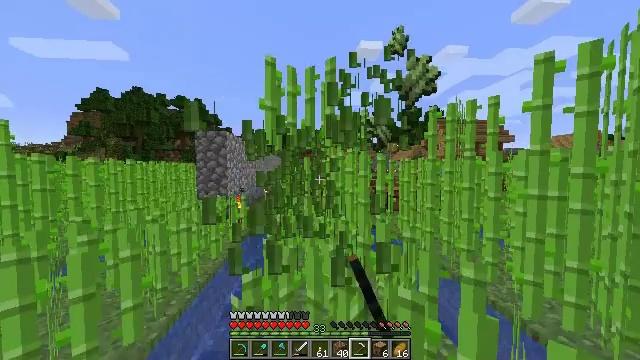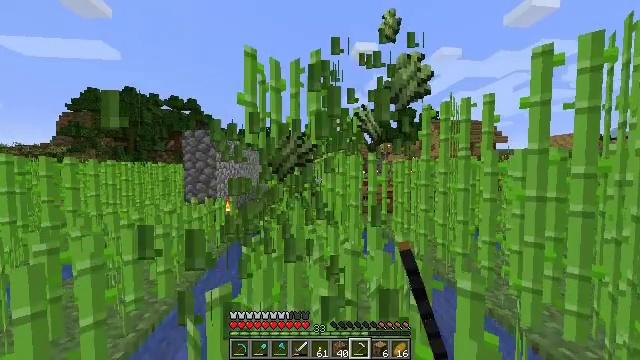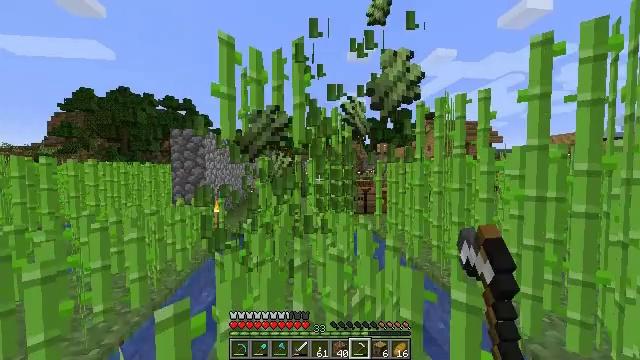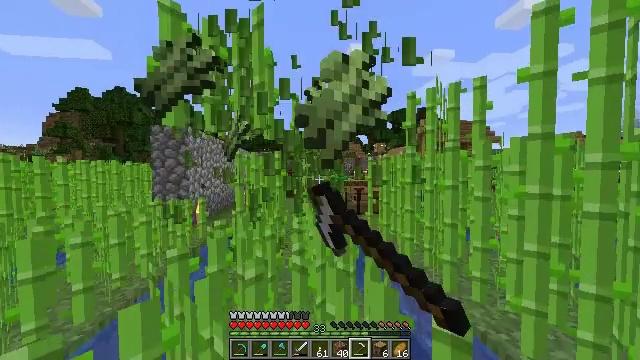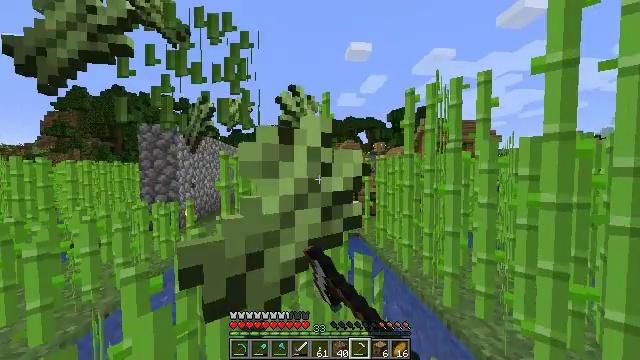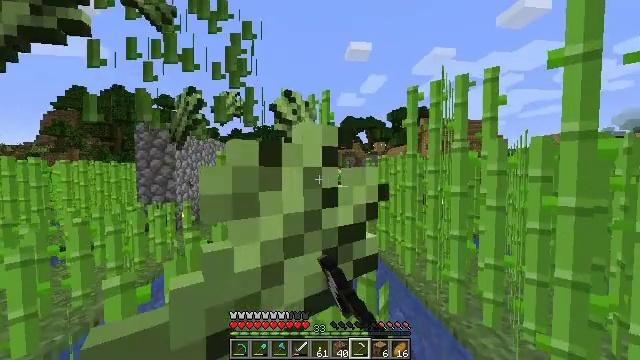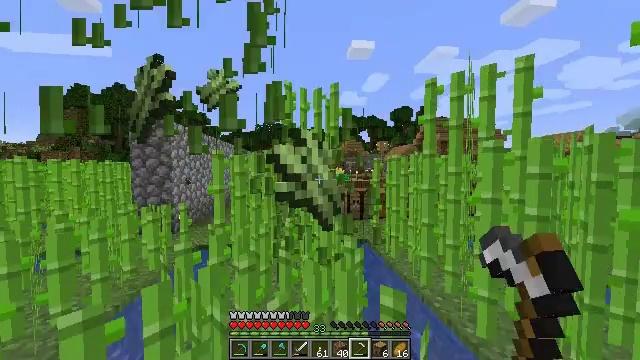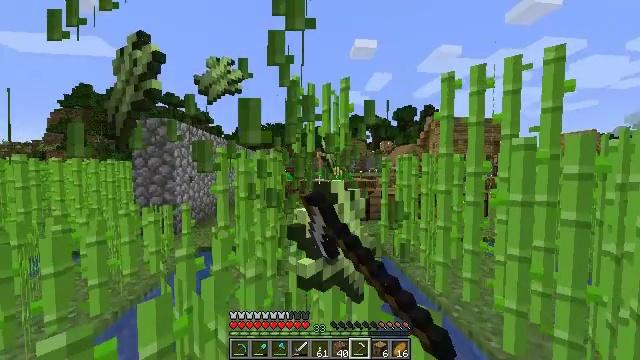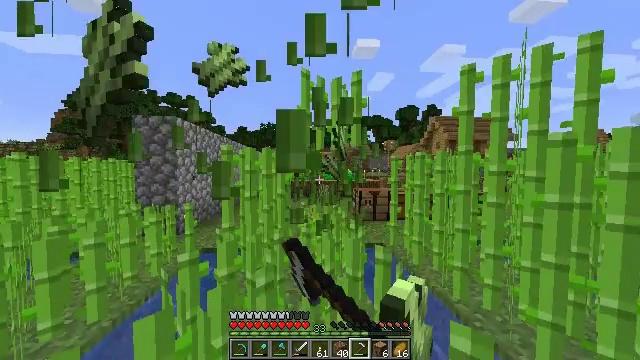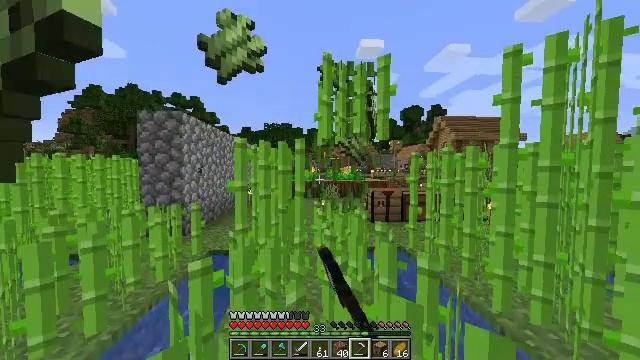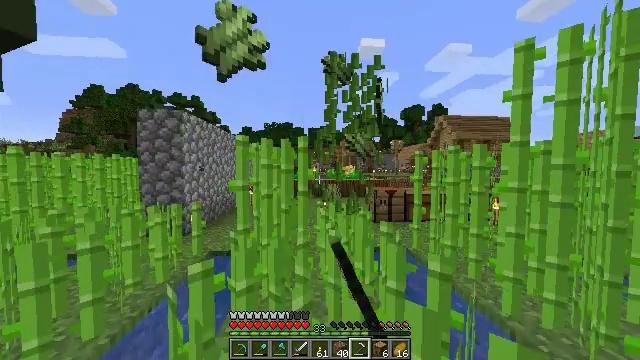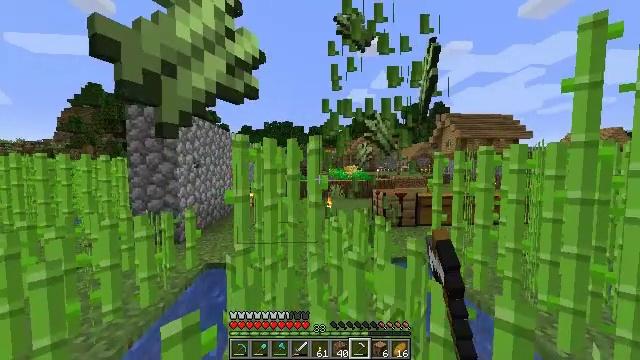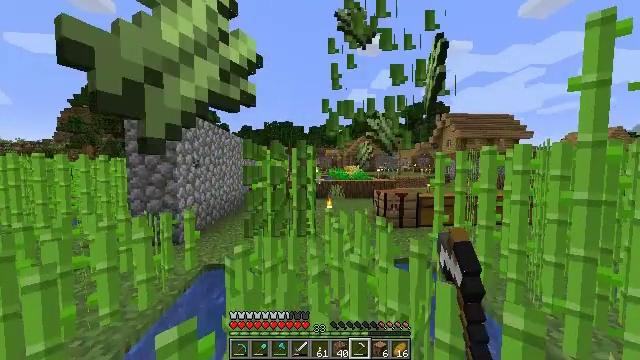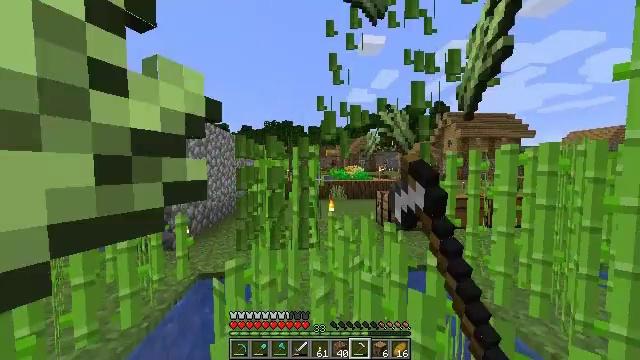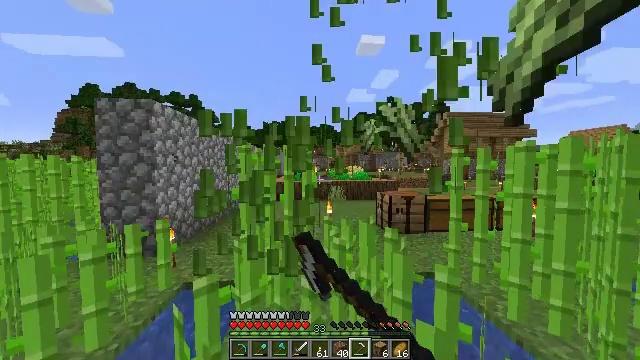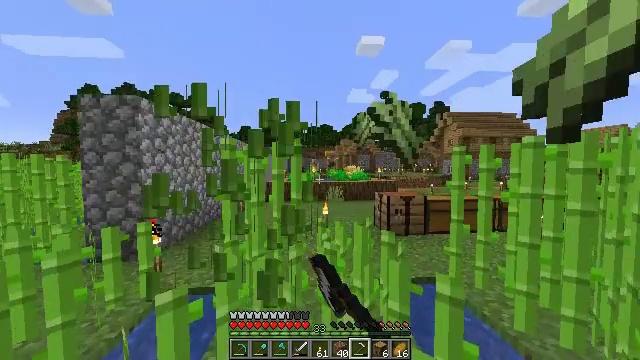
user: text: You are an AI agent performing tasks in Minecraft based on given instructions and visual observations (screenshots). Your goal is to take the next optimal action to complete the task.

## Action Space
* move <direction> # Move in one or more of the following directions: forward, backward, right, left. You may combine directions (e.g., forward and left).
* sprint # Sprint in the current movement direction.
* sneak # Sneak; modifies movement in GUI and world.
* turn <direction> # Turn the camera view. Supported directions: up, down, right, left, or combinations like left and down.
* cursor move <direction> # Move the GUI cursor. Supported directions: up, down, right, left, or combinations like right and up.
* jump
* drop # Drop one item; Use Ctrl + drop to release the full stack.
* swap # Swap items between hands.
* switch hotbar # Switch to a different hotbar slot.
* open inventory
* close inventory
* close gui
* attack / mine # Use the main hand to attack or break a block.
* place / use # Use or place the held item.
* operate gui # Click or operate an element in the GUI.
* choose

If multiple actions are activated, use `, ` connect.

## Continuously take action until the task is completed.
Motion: motion action
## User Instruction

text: Gather sugar cane for crafting.
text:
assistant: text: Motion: move forward and move right, sprint, turn right, attack / mine
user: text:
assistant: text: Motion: move forward and move right, sprint, attack / mine
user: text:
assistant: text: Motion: move forward and move right, sprint, attack / mine
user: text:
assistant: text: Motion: move forward, sprint, attack / mine
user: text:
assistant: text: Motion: move forward and move left, sprint, attack / mine
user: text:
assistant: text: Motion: move forward and move left, sprint, attack / mine
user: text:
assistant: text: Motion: move forward and move left, sprint, attack / mine
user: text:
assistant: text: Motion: move forward and move left, sprint, attack / mine
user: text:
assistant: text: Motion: move forward and move left, sprint, attack / mine
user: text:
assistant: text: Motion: move forward, sprint, attack / mine
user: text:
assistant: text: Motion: move forward, sprint, attack / mine
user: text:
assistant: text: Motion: move forward, sprint, attack / mine
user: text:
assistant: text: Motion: move forward and move right, sprint, attack / mine
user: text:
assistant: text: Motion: move forward and move right, sprint, attack / mine
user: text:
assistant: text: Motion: move forward and move right, sprint, attack / mine
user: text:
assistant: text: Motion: move forward and move right, sprint, attack / mine
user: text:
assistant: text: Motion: move forward and move left, sprint, attack / mine
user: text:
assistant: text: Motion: move forward and move left, sprint, attack / mine
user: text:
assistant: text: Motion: move forward and move left, sprint, attack / mine
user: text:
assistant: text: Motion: move forward and move left, sprint, attack / mine
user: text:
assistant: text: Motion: move forward and move left, sprint
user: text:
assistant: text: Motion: move forward, sprint
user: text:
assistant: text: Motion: move forward, sprint, turn right
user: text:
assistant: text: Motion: move forward, sprint, turn right
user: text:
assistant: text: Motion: move forward, sprint, turn right
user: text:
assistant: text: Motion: move forward and move left, sprint, turn right
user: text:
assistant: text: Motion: move forward and move left, sprint
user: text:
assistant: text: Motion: move forward and move left, sprint, turn right
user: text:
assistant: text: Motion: move forward and move left, sprint, turn right
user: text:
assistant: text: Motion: move left, sprint, turn right